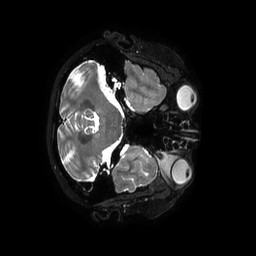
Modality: T2w
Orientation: axial
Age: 70
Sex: female
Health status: ill
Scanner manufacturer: philips
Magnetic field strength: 3 T
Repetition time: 3.5 s
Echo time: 0.3 s